Question: I have an entity with fields:
.
I have an entity with fields:
.
My Database Structure:

My entity :
'''
<?php
namespace DX\MyBundle\Entity;
use Doctrine\ORM\Mapping as ORM;
use Symfony\Component\HttpFoundation\File\UploadedFile;
/**
* Pagelocale
*
* @ORM\Table(name="pageLocale", indexes={@ORM\Index(name="fk_pageLocale_page1_idx", columns={"pageID"})})
* @ORM\Entity(repositoryClass="DX\MyBundle\Repository\PagelocaleRepository")
* @ORM\HasLifecycleCallbacks
*/
class Pagelocale
{
/**
* @var string
*
* @ORM\Column(name="description", type="text", length=65535, nullable=true)
*/
private $description;
/**
* @var string
*/
private $descriptionEN;
/**
* @var string
*
* @ORM\Column(name="content", type="text", length=65535, nullable=true)
*/
private $content;
/**
* @var string
*/
private $contentEN;
/**
* @var string
*
* @ORM\Column(name="locale", type="string", length=5, nullable=true)
*/
private $locale;
/**
* @var boolean
*
* @ORM\Column(name="translated", type="boolean", nullable=true)
*/
private $translated;
/**
* @var integer
*
* @ORM\Column(name="pageLocaleID", type="integer")
* @ORM\Id
* @ORM\GeneratedValue(strategy="IDENTITY")
*/
private $pagelocaleid;
/**
* @var \DX\MyBundle\Entity\Page
*
* @ORM\ManyToOne(targetEntity="DX\MyBundle\Entity\Page")
* @ORM\JoinColumns({
* @ORM\JoinColumn(name="pageID", referencedColumnName="pageID")
* })
*/
private $pageid;
/**
* @var string
*/
private $tag;
/**
* Set tag
*
* @param string $tag
* @return Articlelocale
*/
public function setTag($tag)
{
if($this->pageid)
{
$this->pageid->setTag($tag);
}
else
{
$this->tag = $tag;
}
return $this;
}
/**
* Get tag
*
* @return string
*/
public function getTag()
{
if($this->pageid)
{
return $this->pageid->getTag();
}
else
{
return $this->tag;
}
}
/**
* Set description
*
* @param string $description
* @return Pagelocale
*/
public function setDescription($description)
{
$this->description = $description;
return $this;
}
/**
* Get description
*
* @return string
*/
public function getDescription()
{
return $this->description;
}
/**
* Set descriptionEN
*
* @param string $descriptionEN
* @return Pagelocale
*/
public function setDescriptionEN($descriptionEN)
{
$this->descriptionEN = $descriptionEN;
return $this;
}
/**
* Get descriptionEN
*
* @return string
*/
public function getDescriptionEN()
{
return $this->descriptionEN;
}
/**
* Set content
*
* @param string $content
* @return Pagelocale
*/
public function setContent($content)
{
$this->content = $content;
return $this;
}
/**
* Get content
*
* @return string
*/
public function getContent()
{
return $this->content;
}
/**
* Set contentEN
*
* @param string $contentEN
* @return Pagelocale
*/
public function setContentEN($contentEN)
{
$this->contentEN = $contentEN;
return $this;
}
/**
* Get contentEN
*
* @return string
*/
public function getContentEN()
{
return $this->contentEN;
}
/**
* Set locale
*
* @param string $locale
* @return Pagelocale
*/
public function setLocale($locale)
{
$this->locale = $locale;
return $this;
}
/**
* Get locale
*
* @return string
*/
public function getLocale()
{
return $this->locale;
}
/**
* Set translated
*
* @param boolean $translated
* @return Pagelocale
*/
public function setTranslated($translated)
{
$this->translated = $translated;
return $this;
}
/**
* Get translated
*
* @return boolean
*/
public function getTranslated()
{
return $this->translated;
}
/**
* Get pagelocaleid
*
* @return integer
*/
public function getPagelocaleid()
{
return $this->pagelocaleid;
}
/**
* Set pageid
*
* @param \DX\MyBundle\Entity\Page $pageid
* @return Pagelocale
*/
public function setPageid(\DX\MyBundle\Entity\Page $pageid = null)
{
$this->pageid = $pageid;
return $this;
}
}
'''
I'm using the Sonata Admin Bundle but that doesn't really matter in this case.
As you can see in my entity I've manually added and because I want the .
And I want to be able to do this in one form and not in 2 steps (create for each language content).
Now I have in my form:
'''
$formMapper
->add('tag', 'text', array('label' => 'Tag'))
->add('description', 'text', array('label' => 'Beschrijving'))
->add('descriptionEN', 'text', array('label' => 'Beschrijving Engels'))
->add('content', 'textarea', array('label' => 'Tekst', 'attr' => array('class' => 'ckeditor'), 'help' =>
'My help text.'))
->add('contentEN', 'textarea', array('label' => 'Tekst Engels', 'attr' => array('class' => 'ckeditor'), 'help' =>
'My help text.'))
;
'''
I can create 2 different entities and set the locale, that's no problem. But when I want to edit them the & are logically not filled in. How can I make sure I get the description and content ?
I know the contentEN & descriptionEN are not the way to do this. But I just wanted to clarify the problem.
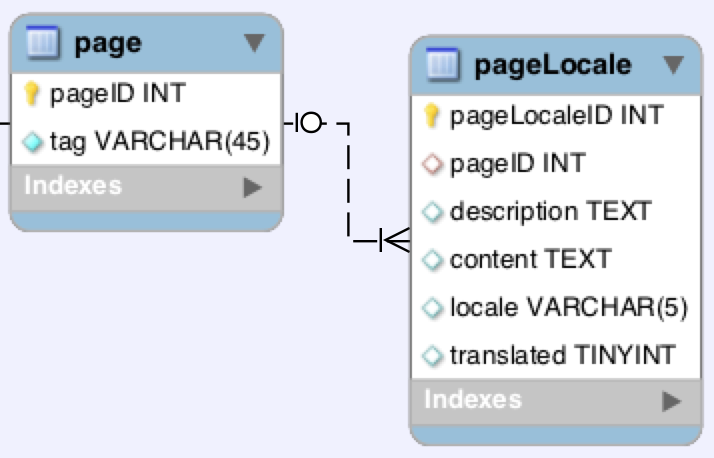
Answer: If you want to retrieve some specific content based on the locale, you need to create an array where you set your fields ordered by locale and create a query that uses this array.
You could do it this way :
'''
class PageLocaleManager
{
public function getParametersLocale()
{
// retrieve the current locale.
$locale = $this->get('request')->getLocale();
// set the fields you want retrieve based on the locale, you have to set an alias before the name for the query.
$parameters = array(
'fr' => array('pl.description', 'pl.content'),
'en' => array('pl.descriptionEN', 'pl.contentEN')
);
// if the locale is set return the parameters related to it, else return the default parameters (in this case default = fr)
return (isset($parameters[$locale]) ? $parameters[$locale] : $parameters['fr'];
}
}
class PageLocaleRepository
{
public function findLocalePageById($parameters, $pageId)
{
return $this->createQueryBuilder('pl')
->select($parameters)
->where('pl.page = :pageId')
->setParameter('pageId', $id)
->getQuery()
->getResult();
}
}
'''
Then when you want to retrieve the page content for a specific locale you have to do :
'''
$pageId = 1;
$parameters = $this->get('page_locale.manager')->getParametersLocale();
$pageLocaleEntity = $this->getDoctrine()->getRepository('TestBundle:PageLocale')->findLocalePageById($parameters, $pageId);
'''
Also you shouldn't use this schema in your project in my opinion, if you want to add more languages, you will have to duplicate fields.
You have to use events prePersist / preUpdate if you want to create / update 2 entity from the data of the same form.
You can add in your Sonata Admin a prePersist method (<URL> and create a new Entity based on the data of your form.
'''
class PageLocaleAdmin extends Admin
{
public function prePersist($object)
{
$pageLocaleEnEntity = new PageLocale();
$pageLocaleEnEntity->setDescriptionEN($object->getDescriptionEN());
$pageLocaleEnEntity->setContentEN($object->getContentEN());
$this->getConfigurationPool()->getContainer()->get('doctrine')->persist($pageLocaleEnEntity);
}
}
'''
Ok, i didn't see that the field descriptionEN and contentEN are not in your model.
To fill the descriptionEN and contentEN on Edit you have to retrieve the related PageLocale and set the locale value, you could do :
'''
class PageLocaleAdmin extends Admin
{
public function configureFormFields(FormMapper $formMapper)
{
$locale = 'en';
if ($this->subject->getId() !== null) {
$pageLocaleEntity = $this->getConfigurationPool()->getContainer()->get('doctrine')->getRepository('DXMyBundle:PageLocale')->findOneby($this->subject->getId(), $locale);
$descriptionEN = $pageLocaleEntity->getDescriptionEN();
$contentEN = $pageLocaleEntity->getContentEN();
} else {
$pageLocaleEntity = null;
$descriptionEN = null;
$contentEN = null;
}
$formMapper
->add('description', 'text', array('label' => 'Beschrijving'))
->add('descriptionEN', 'text', array('label' => 'Beschrijving Engels', 'data' => $descriptionEN))
->add('content', 'textarea', array('label' => 'Tekst', 'attr' => array('class' => 'ckeditor'), 'help' => 'My help text.'))
->add('contentEN', 'textarea', array('label' => 'Tekst Engels', 'attr' => array('class' => 'ckeditor'), 'help' => 'My help text.', 'data' => $contentEN));
}
}
'''